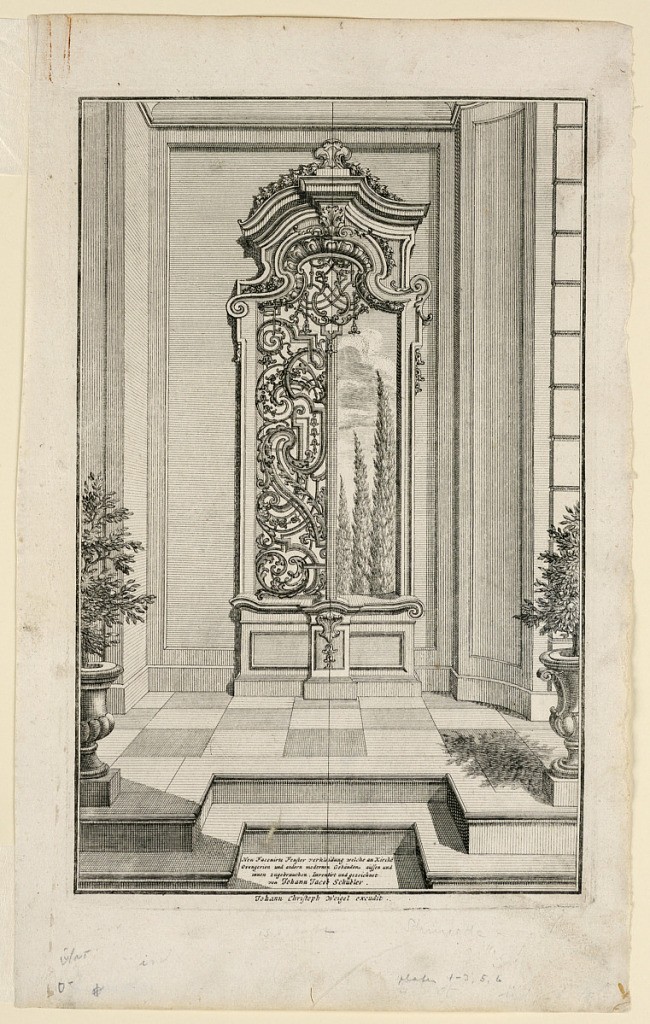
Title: Print
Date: About 1720
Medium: Black ink on white paper
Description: Vertical rectangle. A tall window is shown with and without added grille-work, in alternate suggestion. In the foreground, two steps are flanked by potted shrubs. Title page of suite: ''Neu Faconfirte Fenster Verkleidung ...'' Below, title and designer's name.